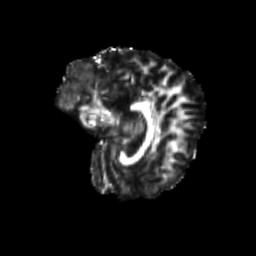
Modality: FA
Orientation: sagittal
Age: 12
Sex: male
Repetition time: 9.512 s
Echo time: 0.089 s